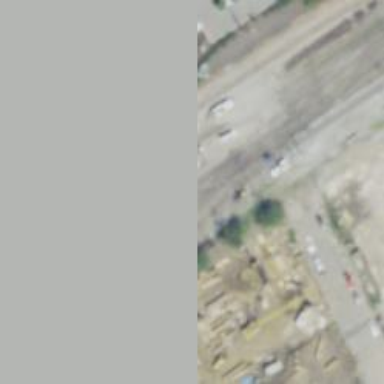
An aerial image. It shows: Railway crossing.